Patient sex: F
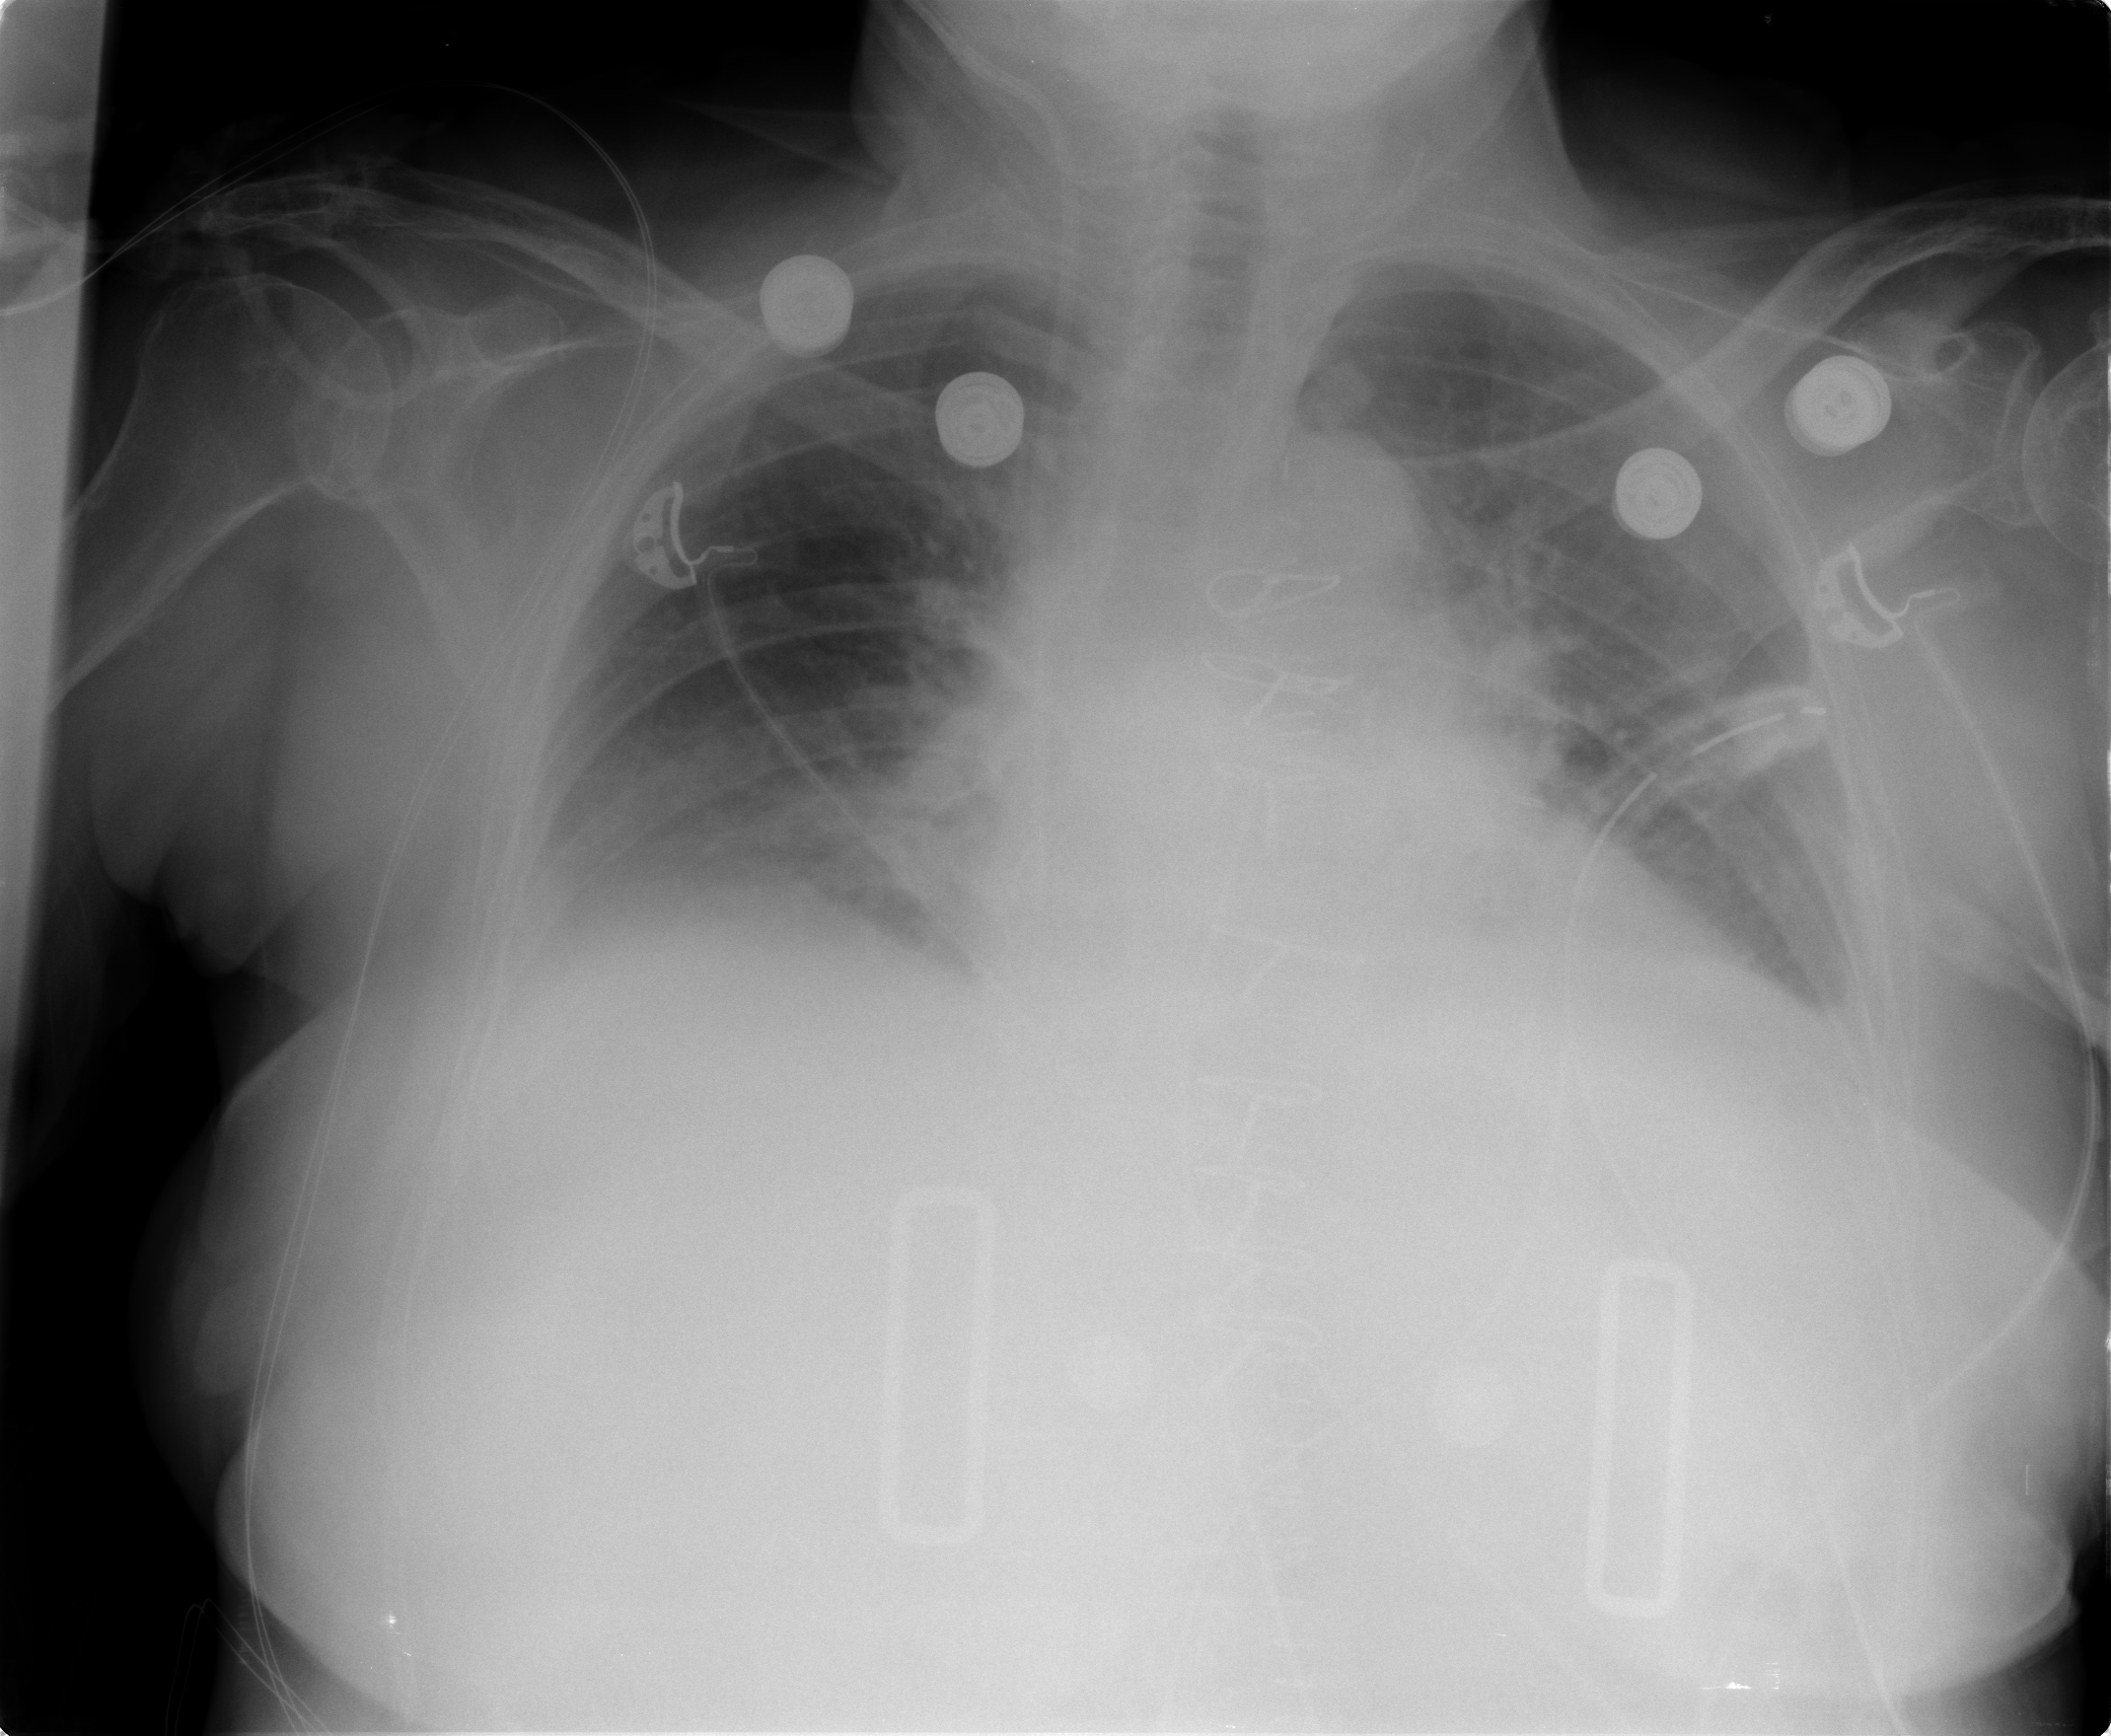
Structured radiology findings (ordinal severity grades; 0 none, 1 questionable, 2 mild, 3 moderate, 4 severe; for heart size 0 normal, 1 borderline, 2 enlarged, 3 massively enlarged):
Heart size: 0
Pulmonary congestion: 0
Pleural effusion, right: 0
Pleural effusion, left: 2
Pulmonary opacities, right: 0
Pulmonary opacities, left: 0
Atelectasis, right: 0
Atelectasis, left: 2